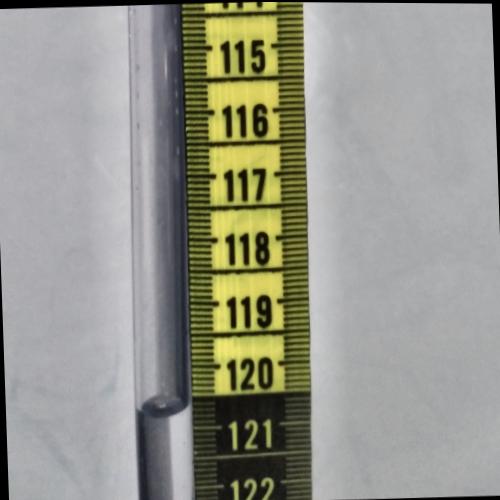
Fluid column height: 120.6 cm